Question: Im styling a button using a shape drawable, this causes the button to over expand a little or lose it's margin so it doesnt align well with the other buttons. any idea why:

This is my layout code:
'''
<LinearLayout xmlns:android="http://schemas.android.com/apk/res/android"
xmlns:ads="http://schemas.android.com/apk/lib/com.google.ads"
xmlns:tools="http://schemas.android.com/tools"
android:id="@+id/LinearLayout1"
android:layout_width="fill_parent"
android:layout_height="fill_parent"
android:orientation="vertical" >
<TableLayout
android:layout_width="match_parent"
android:layout_height="0dip"
android:layout_weight="1"
android:stretchColumns="*"
android:weightSum="2" >
<TableRow
android:id="@+id/tableRowMem"
android:layout_weight="1" >
<Button
android:id="@+id/buttonA"
android:layout_width="0dip"
android:layout_height="match_parent"
android:layout_weight="1"
android:text="A"/>
<Button
android:id="@+id/buttonB"
android:layout_width="0dp"
android:layout_height="match_parent"
android:layout_weight="1"
android:text="B" />
</TableRow>
<TableRow
android:id="@+id/tableRow1"
android:layout_weight="1" >
<Button
android:id="@+id/buttonC"
android:layout_width="0dp"
android:layout_weight="1"
android:layout_height="match_parent"
android:text="C" />
<Button
android:id="@+id/buttonD"
android:layout_width="0dp"
android:layout_weight="1"
android:layout_height="match_parent"
android:background="@drawable/buttonred"
android:text="D" />
</TableRow>
</TableLayout>
</LinearLayout>
'''
And this is the shape drawable:
'''
<?xml version="1.0" encoding="utf-8"?>
<selector android:shape="rectangle" xmlns:android="http://schemas.android.com/apk/res/android">
<item>
<shape>
<gradient
android:startColor="#FFFF0000"
android:endColor="#80FF00FF"
android:angle="45"/>
</shape>
</item>
</selector>
'''
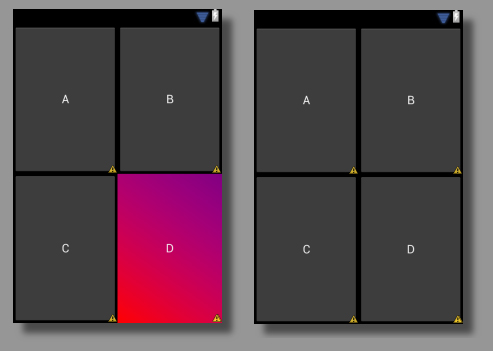
Answer: Look at the below figure.. The default button is 9 patch image so there is always extra space after the button, This is the capture of your button. So when you set the background resource the empty space is filled by the image. So Better use 'ImageView' instead. It will work perfectly with the imageview. Although there might be solutions like padding but they will fail in some situtation. You can implement the functionality with the ImageView. I hope this will help you.